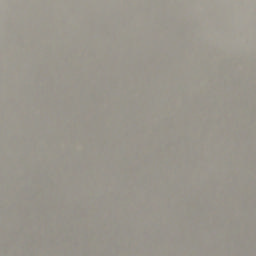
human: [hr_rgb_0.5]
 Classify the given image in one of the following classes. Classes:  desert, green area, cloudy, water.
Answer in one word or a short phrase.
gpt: cloudy